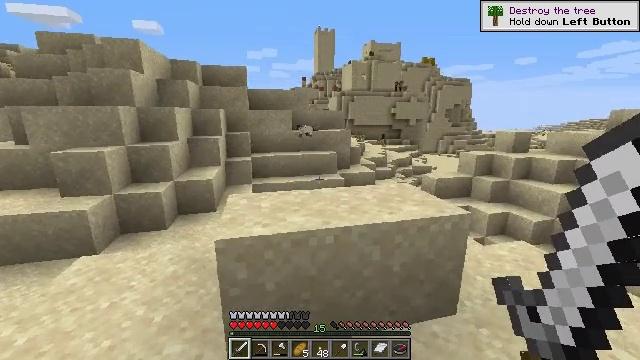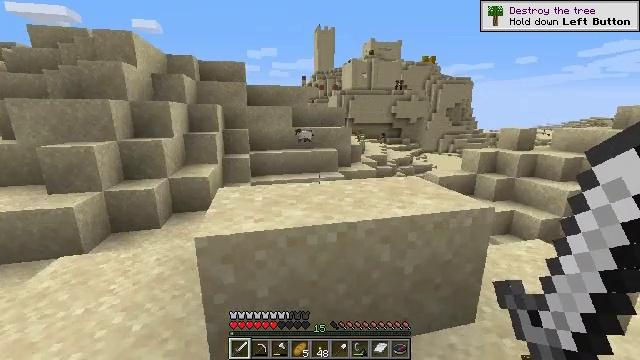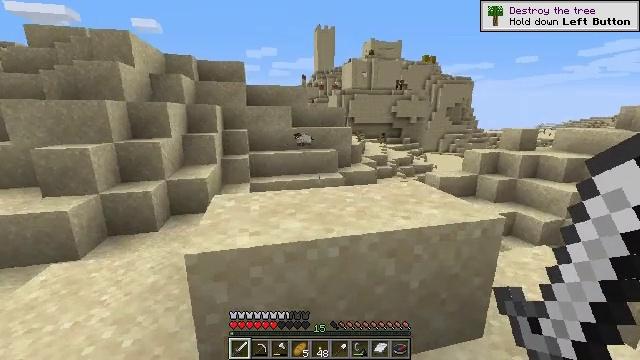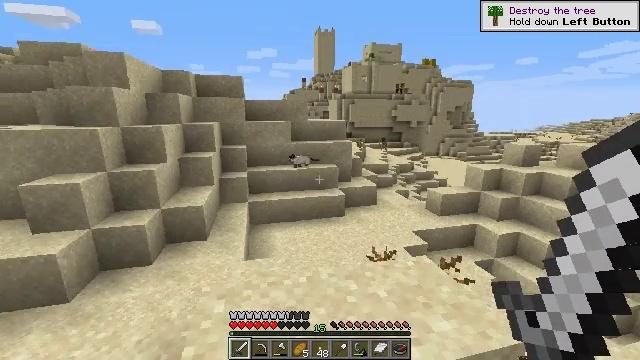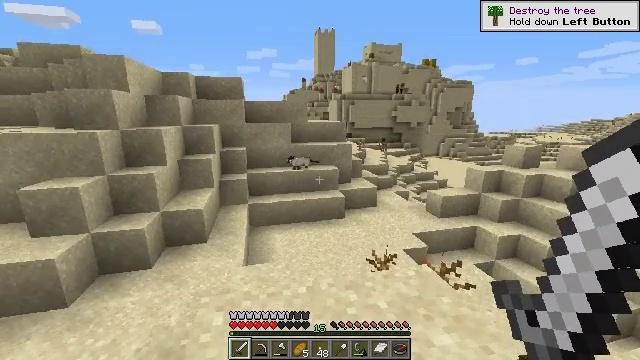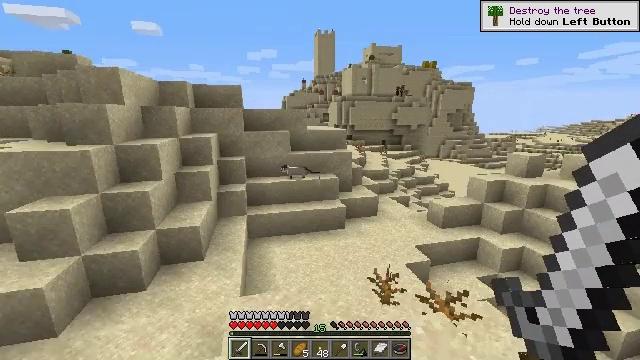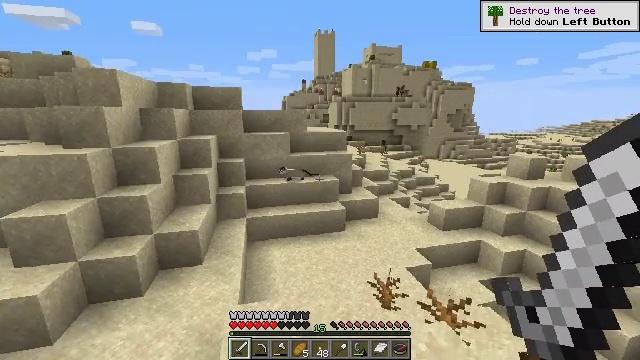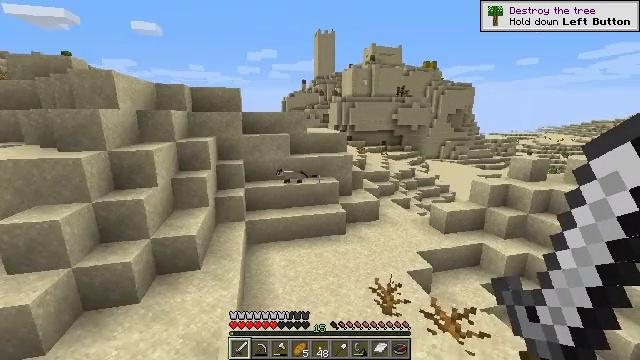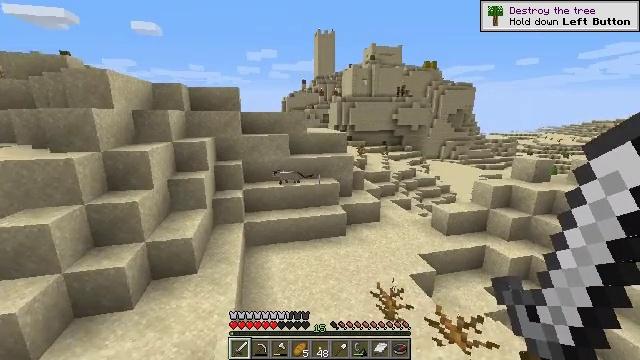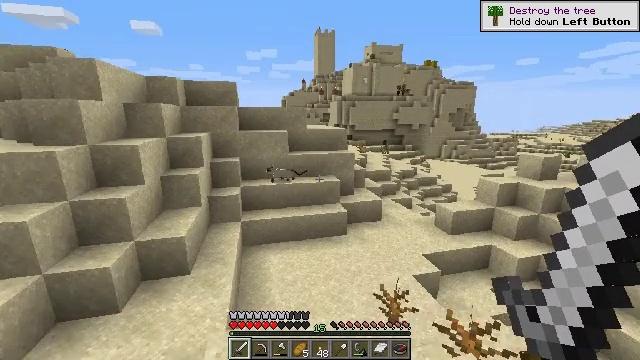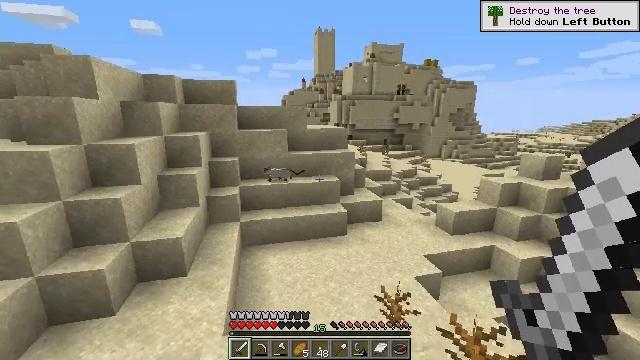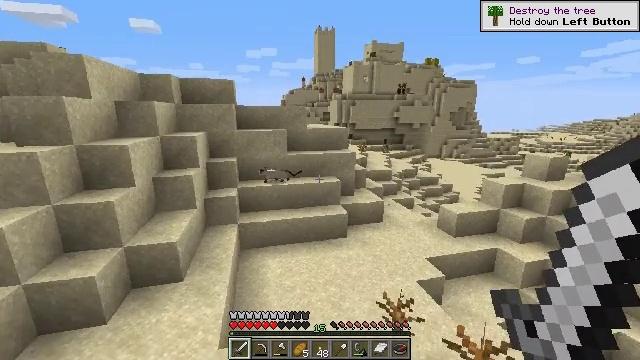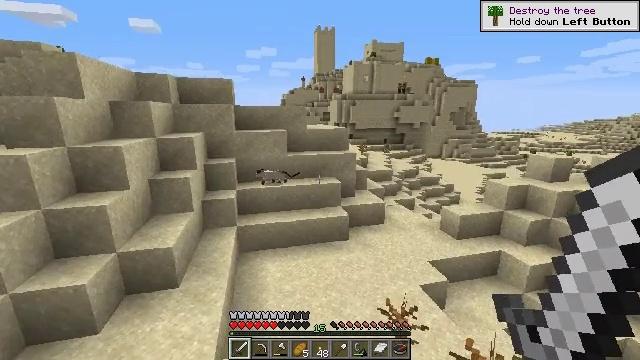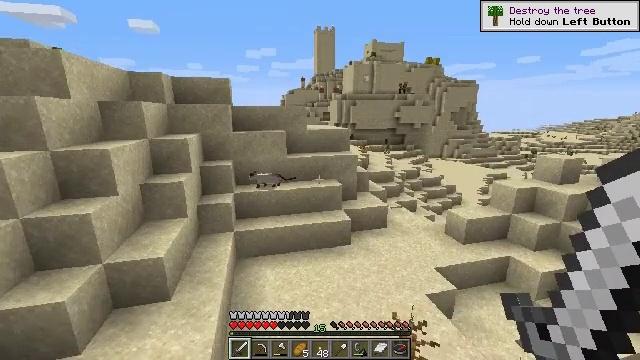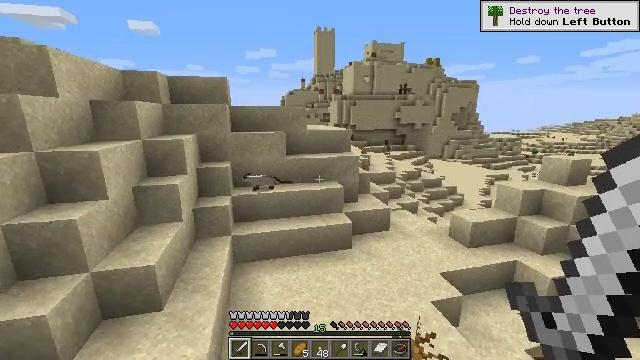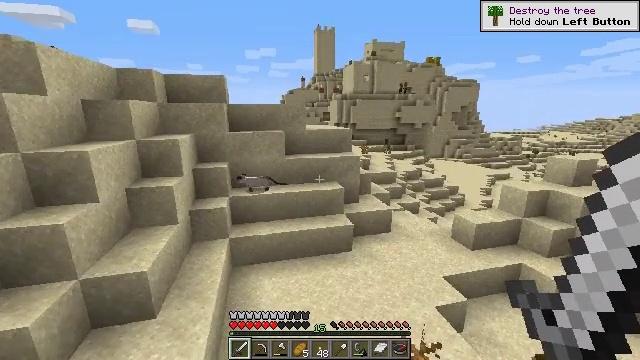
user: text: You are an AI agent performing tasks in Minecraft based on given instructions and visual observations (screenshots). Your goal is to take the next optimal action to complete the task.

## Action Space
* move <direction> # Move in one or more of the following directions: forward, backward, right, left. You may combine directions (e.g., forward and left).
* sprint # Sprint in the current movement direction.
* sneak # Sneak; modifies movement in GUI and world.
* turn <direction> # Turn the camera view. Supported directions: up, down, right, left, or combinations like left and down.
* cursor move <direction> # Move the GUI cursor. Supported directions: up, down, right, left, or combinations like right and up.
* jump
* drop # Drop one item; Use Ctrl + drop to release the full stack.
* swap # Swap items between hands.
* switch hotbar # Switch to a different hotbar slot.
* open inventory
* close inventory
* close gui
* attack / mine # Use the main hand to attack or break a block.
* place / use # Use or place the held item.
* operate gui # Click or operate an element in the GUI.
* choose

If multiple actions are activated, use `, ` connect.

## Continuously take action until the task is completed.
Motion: motion action
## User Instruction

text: Harvest sea pickles while diving.
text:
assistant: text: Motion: move forward
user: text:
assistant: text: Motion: move forward, jump
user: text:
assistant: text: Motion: move forward, jump
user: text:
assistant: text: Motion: move forward, jump
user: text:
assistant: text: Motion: move forward, jump
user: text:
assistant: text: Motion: move forward
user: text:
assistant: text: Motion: move forward
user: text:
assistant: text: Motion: move forward
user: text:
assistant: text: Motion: move forward
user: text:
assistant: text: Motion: move forward
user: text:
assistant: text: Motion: move forward
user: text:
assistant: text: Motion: move forward
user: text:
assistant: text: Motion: move forward
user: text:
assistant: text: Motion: move forward
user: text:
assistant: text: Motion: move forward
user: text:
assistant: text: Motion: move forward
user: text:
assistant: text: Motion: move forward
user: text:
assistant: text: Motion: move forward, turn left
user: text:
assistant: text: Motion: move forward and move left, turn left
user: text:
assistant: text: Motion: move forward and move left, turn left
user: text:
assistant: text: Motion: move forward and move left, turn left
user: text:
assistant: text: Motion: move forward and move left
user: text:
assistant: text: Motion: move forward
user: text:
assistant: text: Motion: move forward
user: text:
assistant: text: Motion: move forward
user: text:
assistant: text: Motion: move forward
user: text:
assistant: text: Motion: move forward
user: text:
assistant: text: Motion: move forward, turn left
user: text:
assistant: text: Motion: move forward, turn left and up
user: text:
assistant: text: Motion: move forward and move left, turn left and up